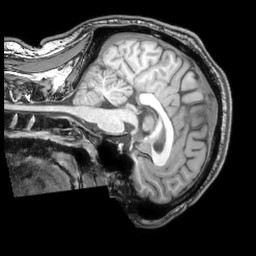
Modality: T1w
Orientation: sagittal
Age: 30
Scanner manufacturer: philips
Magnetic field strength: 3 T
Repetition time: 0.007 s
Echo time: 0.003501 s